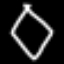
Label: diamond